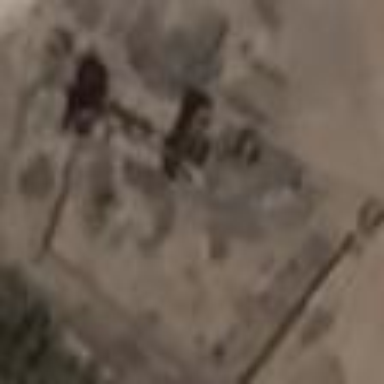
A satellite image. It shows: Ruins of building.